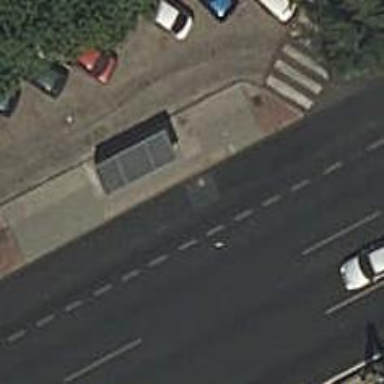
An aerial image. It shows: Bus stop with sheltered platform for public transport.